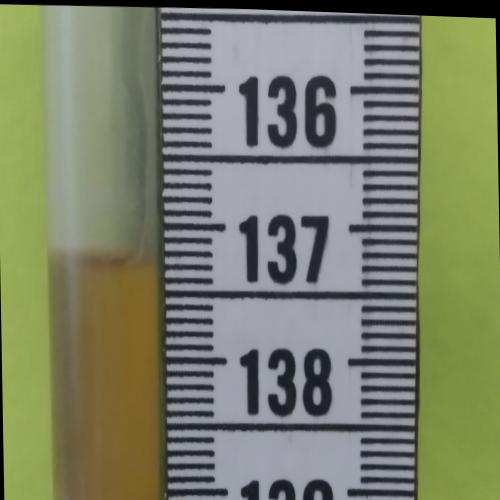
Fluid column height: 137.3 cm